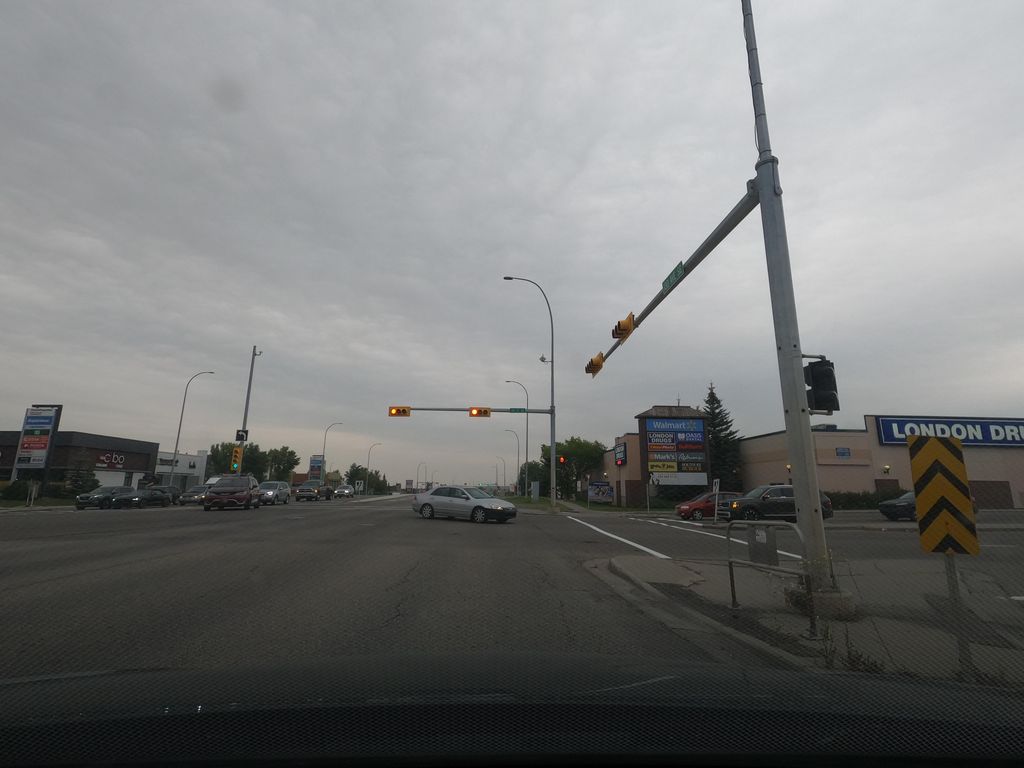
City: calgary